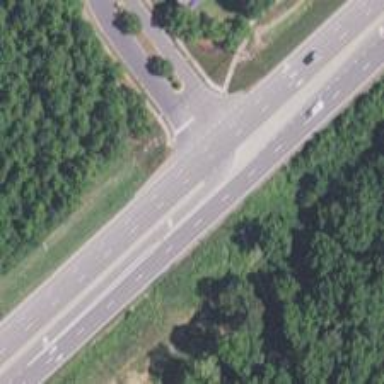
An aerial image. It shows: Primary highway.